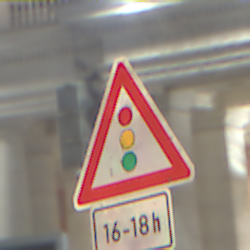
Verkehrszeichen: Lichtzeichenanlage
Zusatzzeichen unten: ZeitangabenOhneBeschraenkungAufWochentage1
Umgebung: Outdoor, Urban
Tageszeit: Night
Wetter: PartlyCloudy
Licht: Artificial
Jahreszeit: NotSpecified
Kontrast: HighContrast